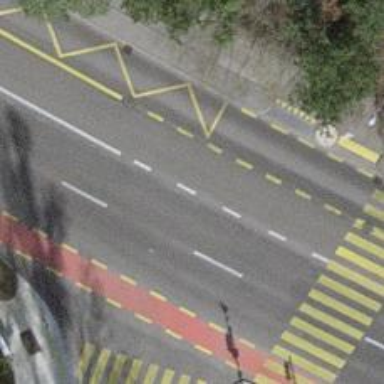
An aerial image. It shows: Road with traffic signals.